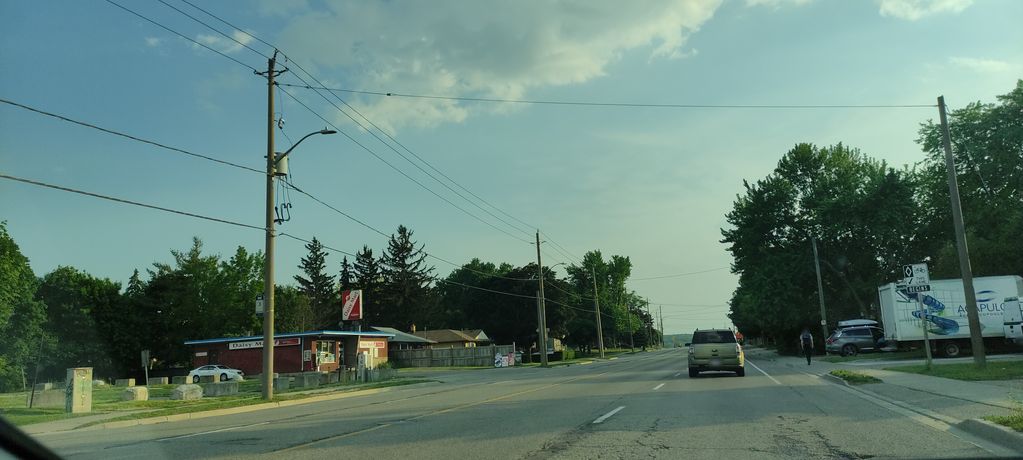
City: kitchener-waterloo